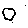
Label: hexagon